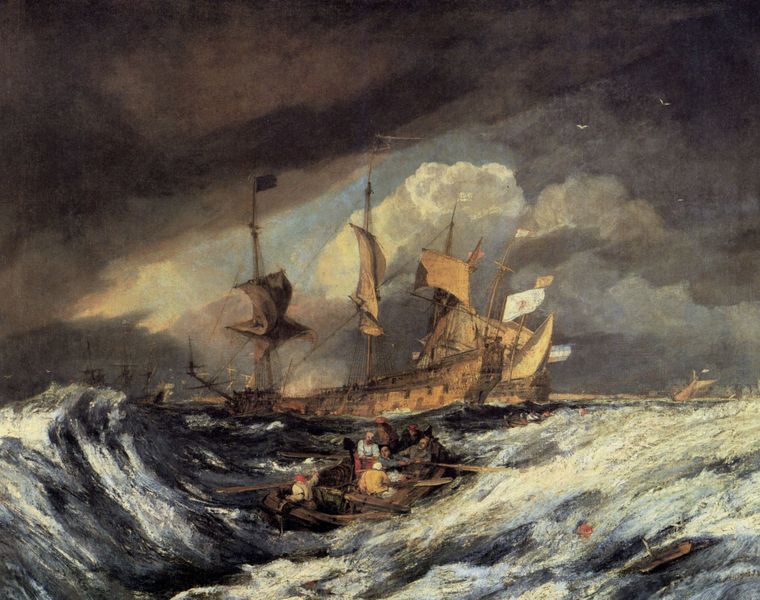
Titel: Boote, die Anker und Taue für die holländischen Kriegsleute ausfahren, Anno 1665
Künstler: William Turner
Standort: Washington (District of Columbia)
Institution: Corcoran Gallery of Art (W. A. Clark Collection)
Schlagwörter: blau, dunkel, gemälde, gewitter, himmel, meer, schatten, wasser, weiß, wolken, gelb, landschaft, menschen, ocker, see, grau, holz, licht, männer, schwarz, ölbild, rot, wolke, beige, malerei, holland, niederlande, horizont, natur, vögel, wind, sonne, boot, boote, ruder, gischt, schiff, schiffe, segel, segelschiffe, welle, wellen, fahnen, fahne, flagge, mast, segelschiff, masten, schaum, angst, getöse, möwen, naturgewalt, schiffbruch, seenot, seestück, sturm, untergang, unwetter, wellengang, wild, wogen, ruderboot, ruderer, rudern, ozean, regen, gefahr, fisch, hilfe, dramatik, schaumkronen, marine, rettung, schiffbrüchige, seelandschaft, hollan, passagiere, wolkenbruch, dreimaster, rettungsboot, backhuysen, marinemalerei, ertrinken, schwarzer himmel, hohe wellen